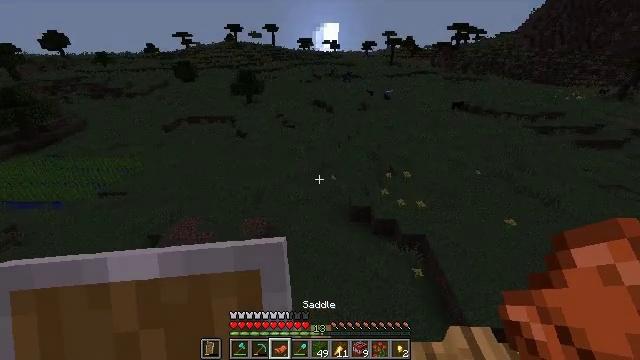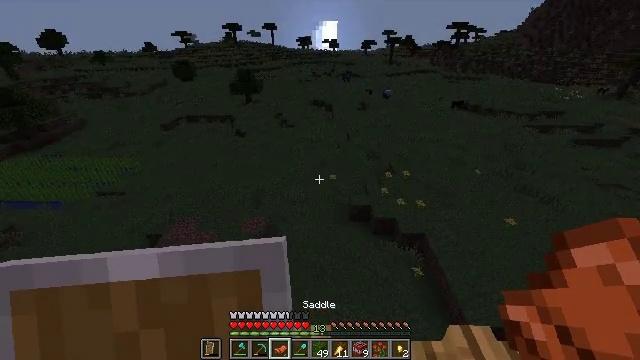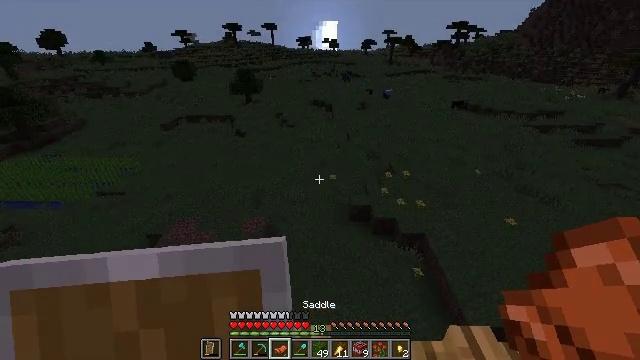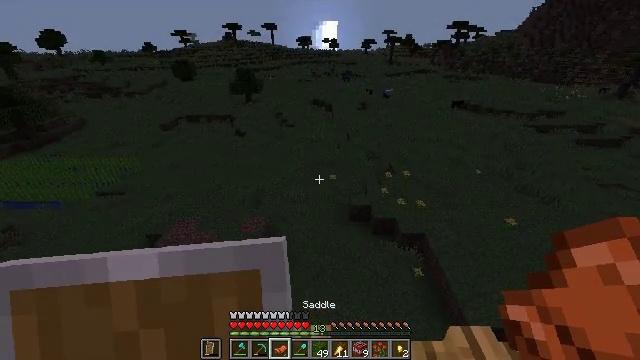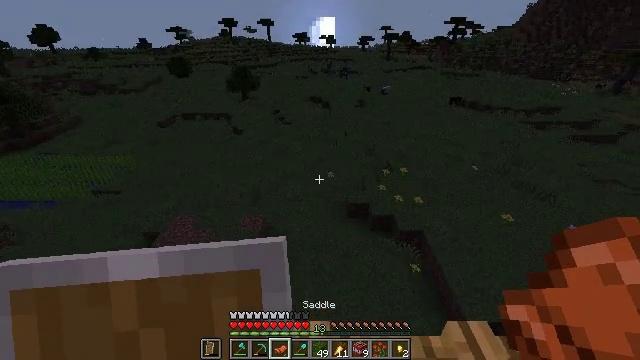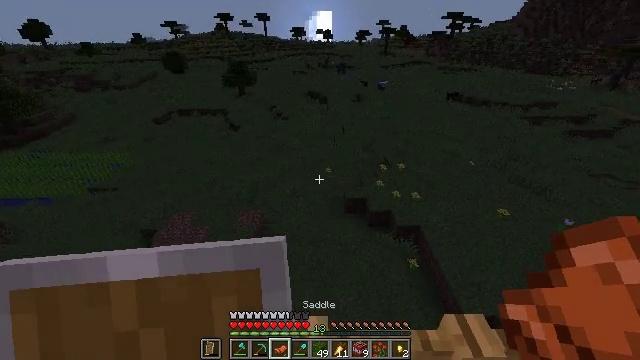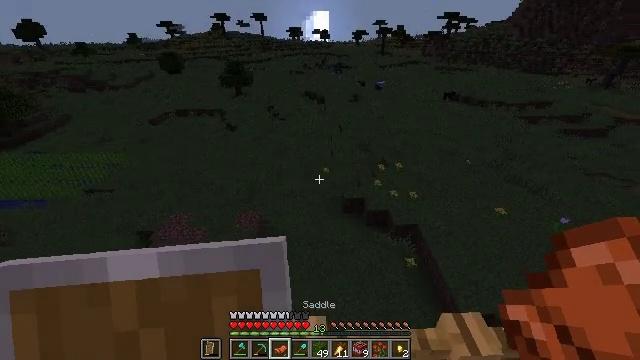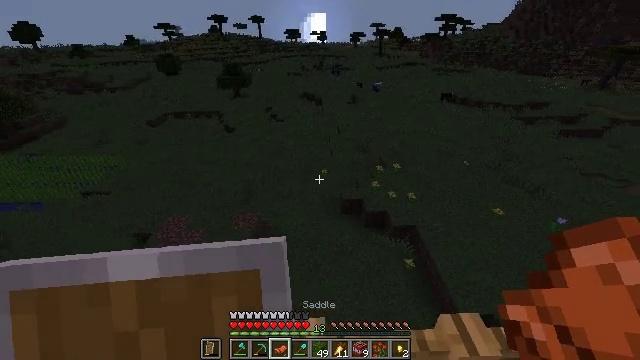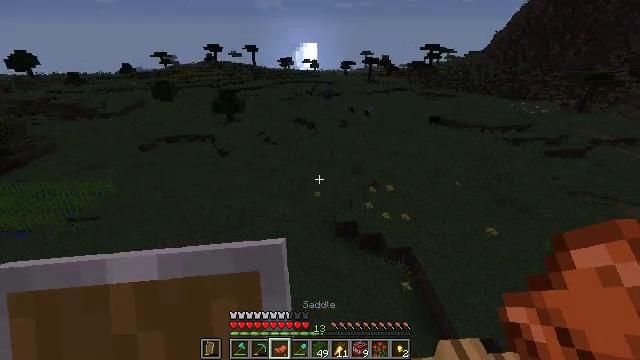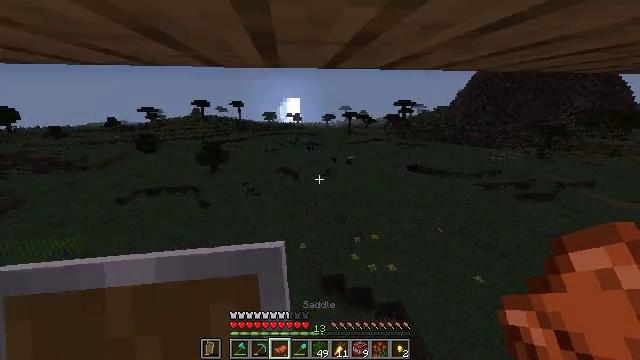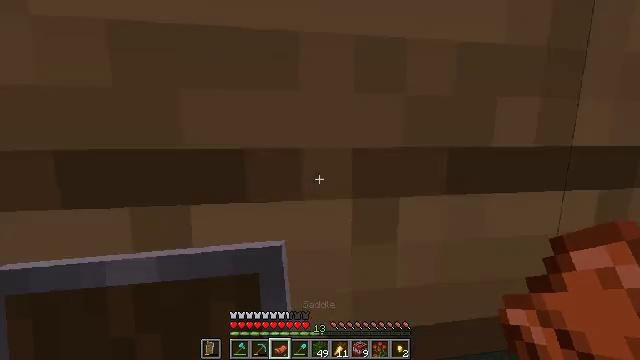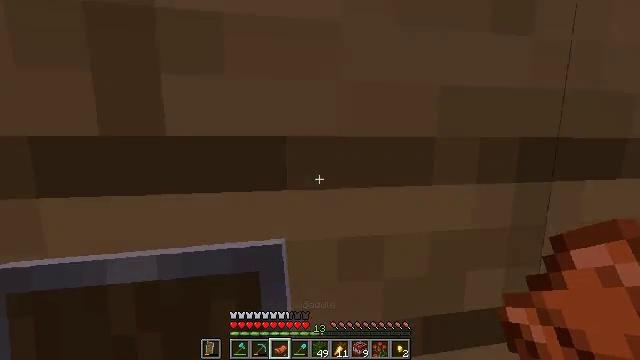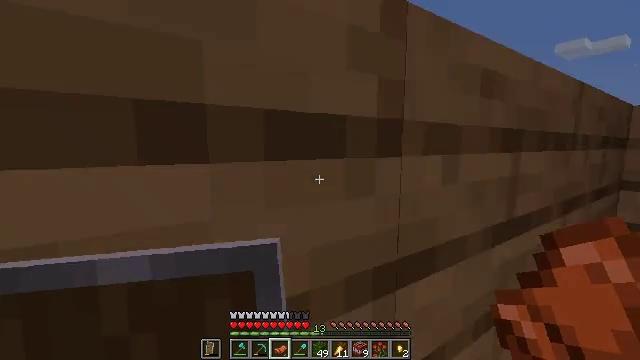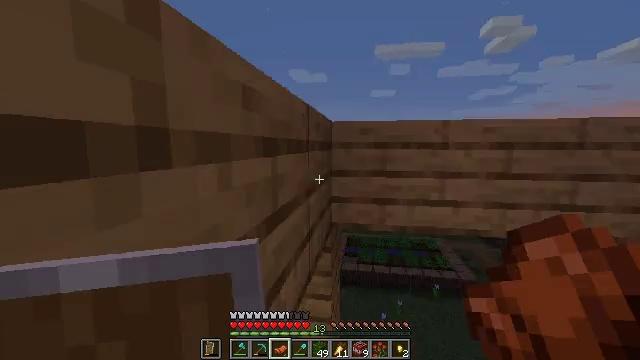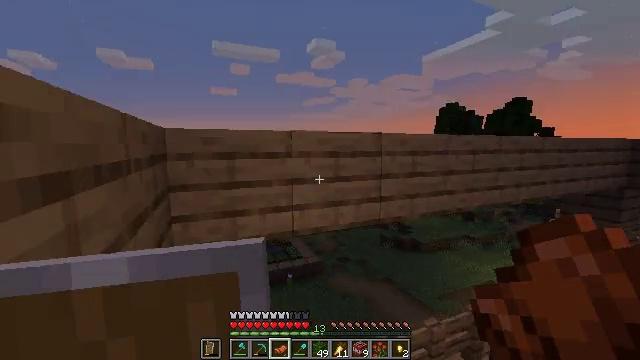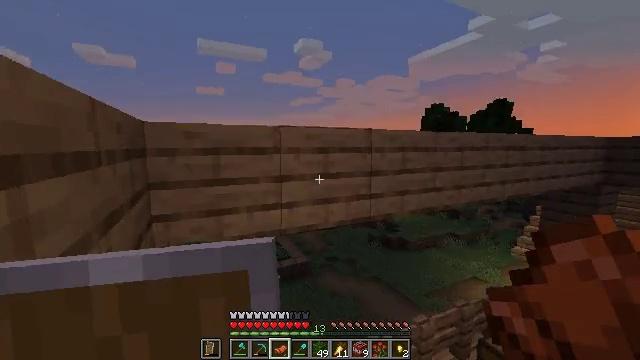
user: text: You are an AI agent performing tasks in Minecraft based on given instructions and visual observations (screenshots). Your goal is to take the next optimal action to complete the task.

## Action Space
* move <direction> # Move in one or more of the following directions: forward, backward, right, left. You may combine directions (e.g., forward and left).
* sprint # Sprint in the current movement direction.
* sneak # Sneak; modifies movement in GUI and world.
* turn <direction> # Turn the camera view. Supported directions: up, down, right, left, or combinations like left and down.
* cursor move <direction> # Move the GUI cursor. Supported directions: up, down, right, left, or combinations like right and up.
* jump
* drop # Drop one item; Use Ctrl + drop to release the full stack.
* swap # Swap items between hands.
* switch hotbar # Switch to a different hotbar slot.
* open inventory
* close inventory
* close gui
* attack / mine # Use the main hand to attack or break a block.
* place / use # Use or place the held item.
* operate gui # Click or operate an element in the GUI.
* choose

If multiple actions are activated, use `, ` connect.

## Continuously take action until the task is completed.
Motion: motion action
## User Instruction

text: Remove a rose bush from the inventory.
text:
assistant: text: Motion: move forward, sprint
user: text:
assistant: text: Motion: move forward, sprint
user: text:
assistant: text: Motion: move forward, sprint
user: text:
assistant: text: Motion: move forward, sprint
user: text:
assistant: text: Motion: move forward, sprint
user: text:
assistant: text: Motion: move forward, sprint
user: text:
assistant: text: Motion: move forward, sprint
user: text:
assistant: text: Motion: move forward, sprint, turn right and up
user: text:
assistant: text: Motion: move forward, sprint, turn right and up, jump
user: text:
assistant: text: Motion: move forward, sprint, turn right and up
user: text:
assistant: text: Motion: move forward, sprint
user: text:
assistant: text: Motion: move forward, sprint, turn right and up
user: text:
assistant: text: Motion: move forward, sprint, turn right
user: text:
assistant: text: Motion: move forward, sprint, turn right
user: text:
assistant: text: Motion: move forward, sprint, turn right
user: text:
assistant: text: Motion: move forward, sprint, turn right
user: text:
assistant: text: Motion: move forward, sprint, turn right and down
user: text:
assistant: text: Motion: move forward, sprint, turn right and down
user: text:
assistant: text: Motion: move forward, sprint, turn right and down
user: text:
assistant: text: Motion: move forward, sprint, turn right
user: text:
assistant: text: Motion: move forward, sprint, turn right
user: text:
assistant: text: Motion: move forward, sprint, turn right and down
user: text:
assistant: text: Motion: move forward, sprint, turn right and down
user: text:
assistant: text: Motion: move forward, sprint, turn right and down
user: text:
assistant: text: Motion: move forward, sprint
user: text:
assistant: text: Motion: move forward, sprint
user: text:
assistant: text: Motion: move forward, sprint
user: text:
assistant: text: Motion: move forward, sprint, turn up
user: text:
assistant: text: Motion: move forward, sprint, turn right
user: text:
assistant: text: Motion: move forward, sprint, turn up